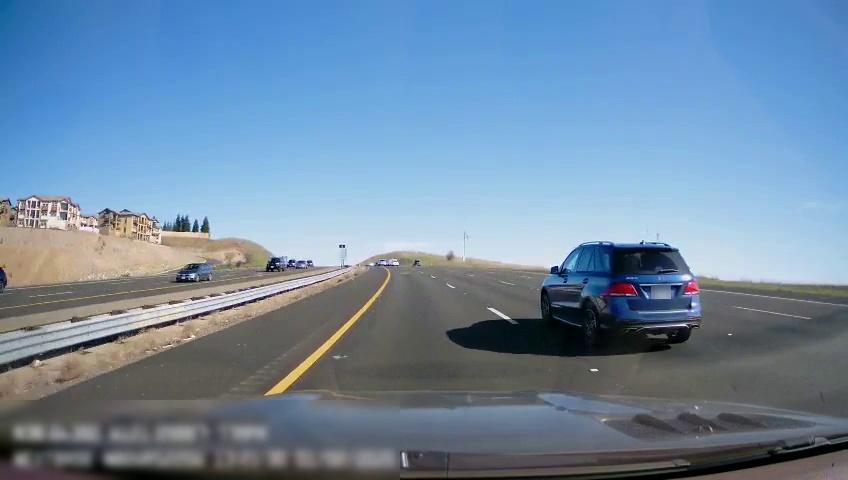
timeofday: Day
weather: Sunny
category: Drivable Space
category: Drivable Space
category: Vehicles | SUV
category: Vehicles | Car
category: Vehicles | Car
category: Vehicles | SUV
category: Vehicles | Car
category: Lanes | Current Lane
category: Lanes | Current Lane
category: Lanes | Alternate Lane
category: Lanes | Alternate Lane
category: Lanes | Alternate Lane
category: Lanes | Opposite Lane
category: Lanes | Opposite Lane
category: Lanes | Opposite Lane